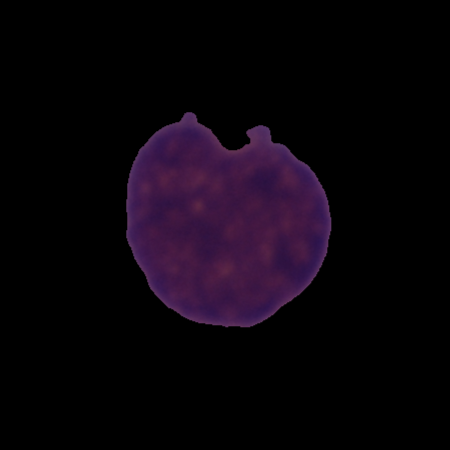
Label: cancer